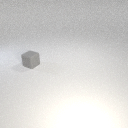
small gray rubber cube